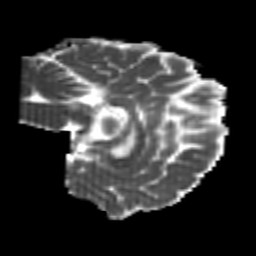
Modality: MD
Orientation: sagittal
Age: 22
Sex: female
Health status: healthy
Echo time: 0.074 s